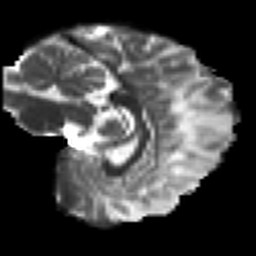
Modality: T2w
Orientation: sagittal
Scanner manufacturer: siemens
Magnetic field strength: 3 T
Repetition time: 7.8 s
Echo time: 0.09 s